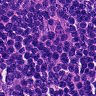
Metastatic tissue present: no